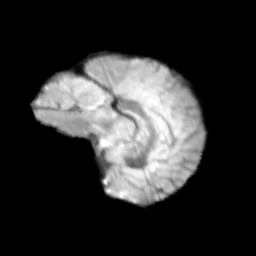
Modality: T2w
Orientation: sagittal
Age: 11
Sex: female
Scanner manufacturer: siemens
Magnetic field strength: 3 T
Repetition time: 3.8 s
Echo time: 0.07 s